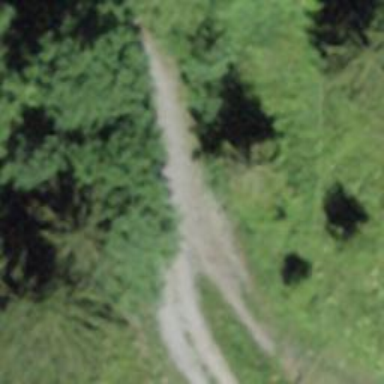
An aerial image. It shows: Track road with ground surface.